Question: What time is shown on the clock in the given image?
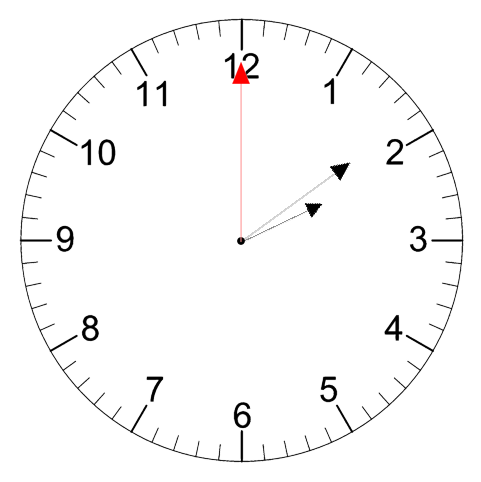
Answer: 02:09:00